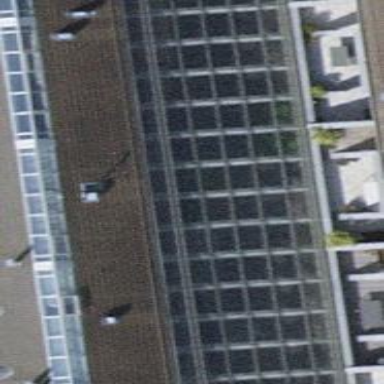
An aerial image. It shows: Roof made of glass.